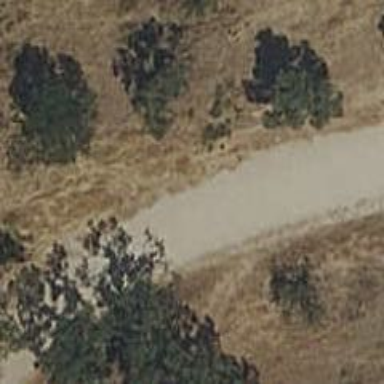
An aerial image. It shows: Dirt track road.